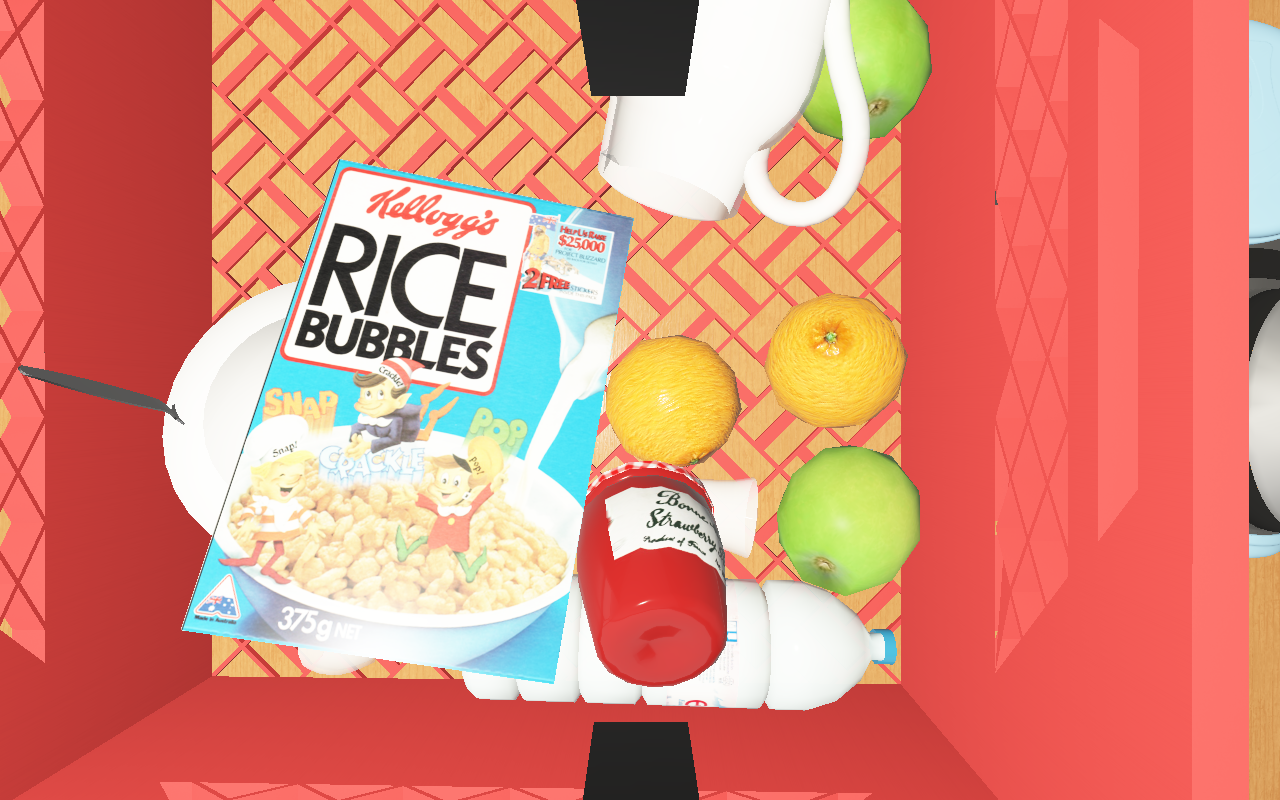
Objects in the scene:
water bottle
apple
orange
plate
wineglass
jam jar
biscuit box